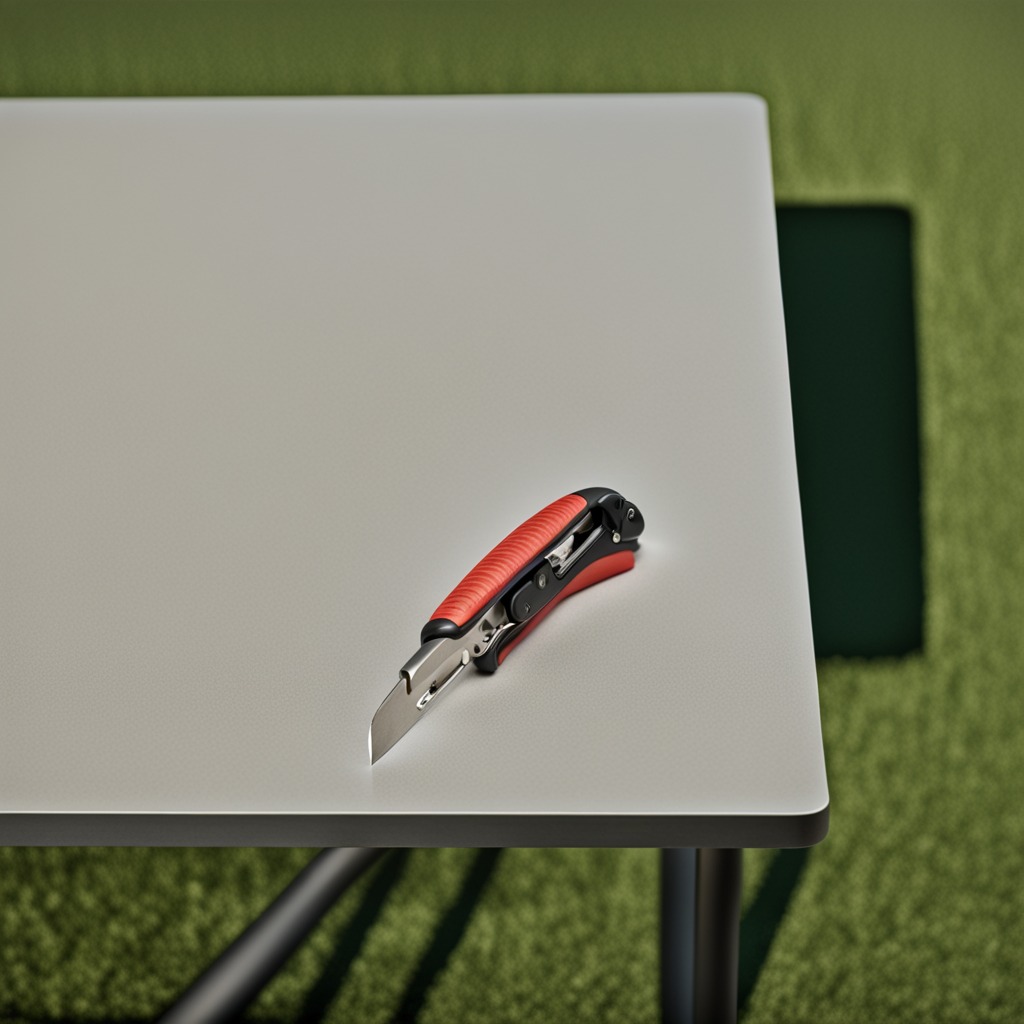
A utility knife lying on a clean utility table in a temporary outdoor tool station afternoon light present textured surface